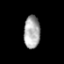
Tissue: prostate
Cell type: Fibroblasts
Senescence score: 0.3433
Nuclear area (px): 525
Mean DAPI intensity: 167.699